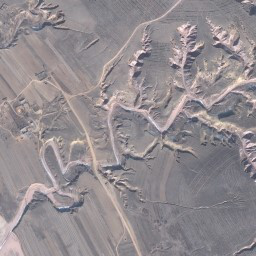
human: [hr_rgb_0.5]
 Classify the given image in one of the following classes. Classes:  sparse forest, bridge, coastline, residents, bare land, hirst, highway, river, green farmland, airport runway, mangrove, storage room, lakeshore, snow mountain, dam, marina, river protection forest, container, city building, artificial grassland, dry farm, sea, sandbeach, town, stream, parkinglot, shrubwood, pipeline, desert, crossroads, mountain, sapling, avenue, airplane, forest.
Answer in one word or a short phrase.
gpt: mountain